Question: Right now I'm playing with <URL> support.
Working on the 'CustomAuthenticationMvc' (the Web Service 'Host' app) from the <URL> and while trying to understand how the authentication works, I did this:
'''
public class AppHost : AppHostBase
{
public AppHost() : base("Basic Authentication Example",
typeof(AppHost).Assembly) { }
public override void Configure(Container container)
{
// register storage for user sessions
container.Register<ICacheClient>(new MemoryCacheClient());
container.Register<ISessionFactory>(c => new SessionFactory(
c.Resolve<ICacheClient>()));
//Register AuthFeature with custom user session and Basic auth provider
Plugins.Add(new AuthFeature(
() => new CustomUserSession(),
new AuthProvider[] { new BasicAuthProvider() }
) );
var userRep = new InMemoryAuthRepository();
container.Register<IUserAuthRepository>(userRep);
//Add a user for testing purposes
string hash;
string salt;
new SaltedHash().GetHashAndSaltString("test", out hash, out salt);
userRep.CreateUserAuth(new UserAuth
{
Id = 1,
DisplayName = "DisplayName",
Email = "as@if.com",
UserName = "john",
FirstName = "FirstName",
LastName = "LastName",
PasswordHash = hash,
Salt = salt,
}, "test");
}
}
'''
The service implementation is the famous Hello World one with the '[Authenticate]' attribute applied right above the Request DTO...
'''
[Authenticate]
[Route("/hello")]
[Route("/hello/{Name}")]
public class HelloRequest : IReturn<HelloResponse>
{
public string Name { get; set; }
}
public class HelloResponse
{
public string Result { get; set; }
}
public class HelloService : IService<HelloRequest>
{
public object Execute(HelloRequest request)
{
return new HelloResponse
{
Result = "Hello, " + request.Name
};
}
}
'''
Using a Console Application as a 'Client', I have this code:
'''
static void Main(string[] args)
{
// The host ASP.NET MVC is working OK! When I visit this URL I see the
// metadata page.
const string BaseUrl = "http://localhost:8088/api";
var restClient = new JsonServiceClient(BaseUrl);
restClient.SetCredentials("john", "test");
HelloResponse response = restClient.Get<HelloResponse>("/hello/Leniel");
Console.WriteLine(response.Result);
}
'''
The problem here is that I don't think the 'restClient.SetCredentials("john", "test");' is working as I would expect because the webservice call 'restClient.Get<HelloResponse>("/hello/Leniel");' is throwing an exception. I see that I'm being redirected to the login page... I thought that setting the credentials it'd be alright to call the web service. It's not the case here.
What am I doing wrong? I plan to call this web service from a MonoTouch iOS app where the user will type his username and password in a simple dialog window, but before doing this I'd like to get it working in this simple console app.
I tried this code to send the auth request (as seen on this <URL>:
'''
var authResponse = restClient.Send<AuthResponse>(new Auth
{
UserName = "john",
Password = "test",
RememberMe = true,
});
'''
but an exception is thrown:
> Type definitions should start with a '{', expecting serialized type
'AuthResponse', got string starting with: '''
<head>
'''
Looks like I have a miss-configured service because it keeps redirecting me to the default ASP.NET MVC 'Login' page (see the Fiddler screenshot below). I also changed the 'AuthFeature' registration passing 'null' to 'HtmlRedirect'.
'''
//Register AuthFeature with custom user session and Basic auth provider
Plugins.Add(new AuthFeature(
() => new CustomUserSession(),
new AuthProvider[] { new BasicAuthProvider() }
) { HtmlRedirect = null });
'''
Playing with <URL>:

Looking at the Auth inspector in Fiddler I can see this:
'''
Authorization Header is present: Basic am9objp0ZXN0
Decoded Username:Password= john:test
'''
Now, why am I getting the 401 unauthorized status? Shouldn't it just work given that I set up a user in memory for testing purpose?
How can I pass the request header in my sample console app?
If I do in the console app:
'''
restClient.AlwaysSendBasicAuthHeader = true;
'''
I get the 401 unauthorized response...
With the help of desunit's answer and code additions, I managed to get the Console App authentication working with the following code:
'''
class Program
{
const string BaseUrl = "http://localhost:8088/api";
static void Main(string[] args)
{
var restClient = new JsonServiceClient(BaseUrl);
restClient.SetCredentials("john", "test");
restClient.AlwaysSendBasicAuthHeader = true;
HelloResponse response = restClient.Get<HelloResponse>("/hello/Leniel");
Console.WriteLine(response.Result);
}
}
//Response DTO
//Follows naming convention
public class HelloResponse
{
public string Result { get; set; }
}
'''
I'd like to know the following now: In a Console App should I always send the Basic Auth Header? If I remove that line, the authentication just fails and I do not get the 'HelloResponse.'
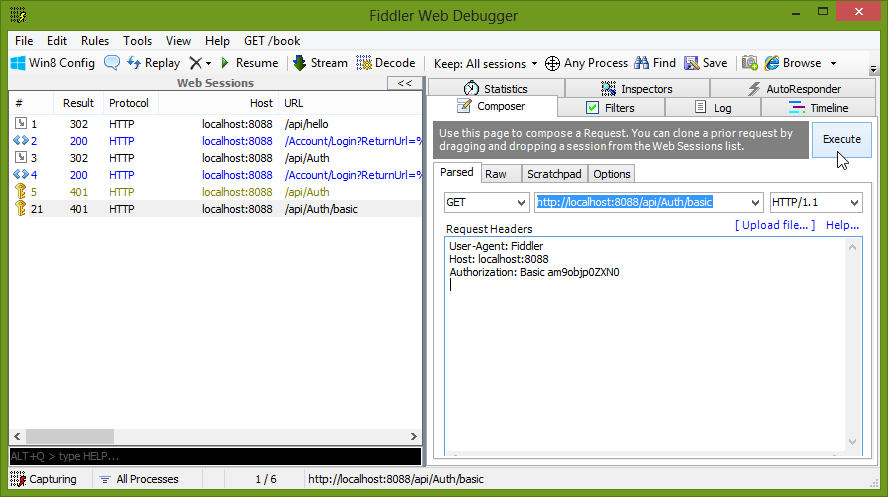
Answer: The problem is not related to ServiceStack itself but to how ASP.NET web handles 401 error code. You can workaround it with custom 'IHttpModule' which suppresses redirect to Login form. More details about that problem could be read <URL>.
Since it's quite common problem <URL> 'CustomAuthenticationMvc' project to demonstrate possible solution.